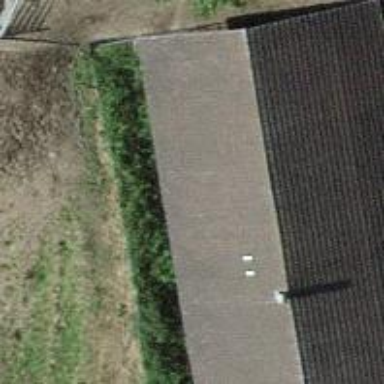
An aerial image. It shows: Barn.